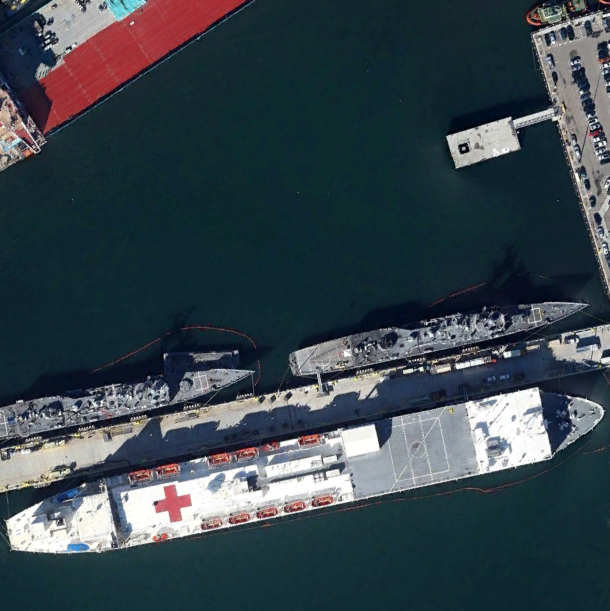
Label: civil